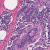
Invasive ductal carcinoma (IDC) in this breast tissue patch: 0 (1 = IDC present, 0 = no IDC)